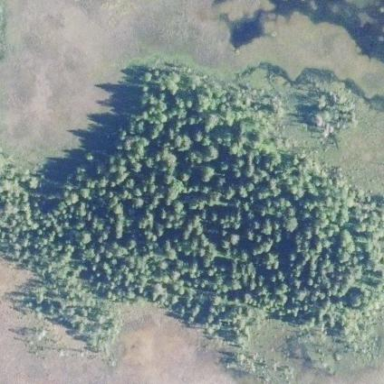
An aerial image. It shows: Forest area predominantly covered with needle-leaved trees.